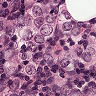
Metastatic tissue present: yes